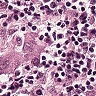
Metastatic tissue present: yes